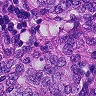
Metastatic tissue present: yes